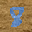
Label: 8